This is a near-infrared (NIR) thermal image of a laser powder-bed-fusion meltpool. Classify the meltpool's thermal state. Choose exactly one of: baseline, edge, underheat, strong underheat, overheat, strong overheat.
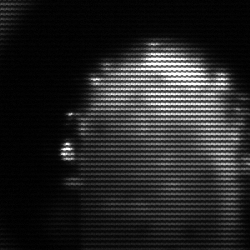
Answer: baseline